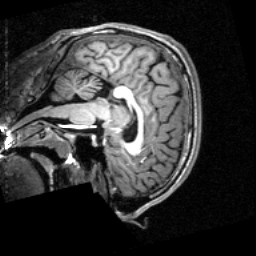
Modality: T1w
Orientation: sagittal
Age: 21
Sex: male